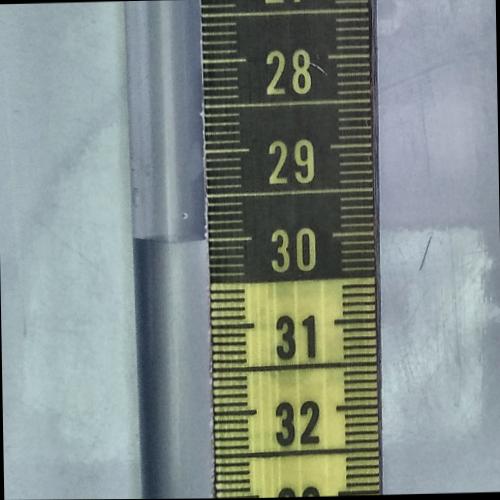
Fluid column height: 30.0 cm